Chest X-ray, PA view. Patient: 29 years old, sex F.
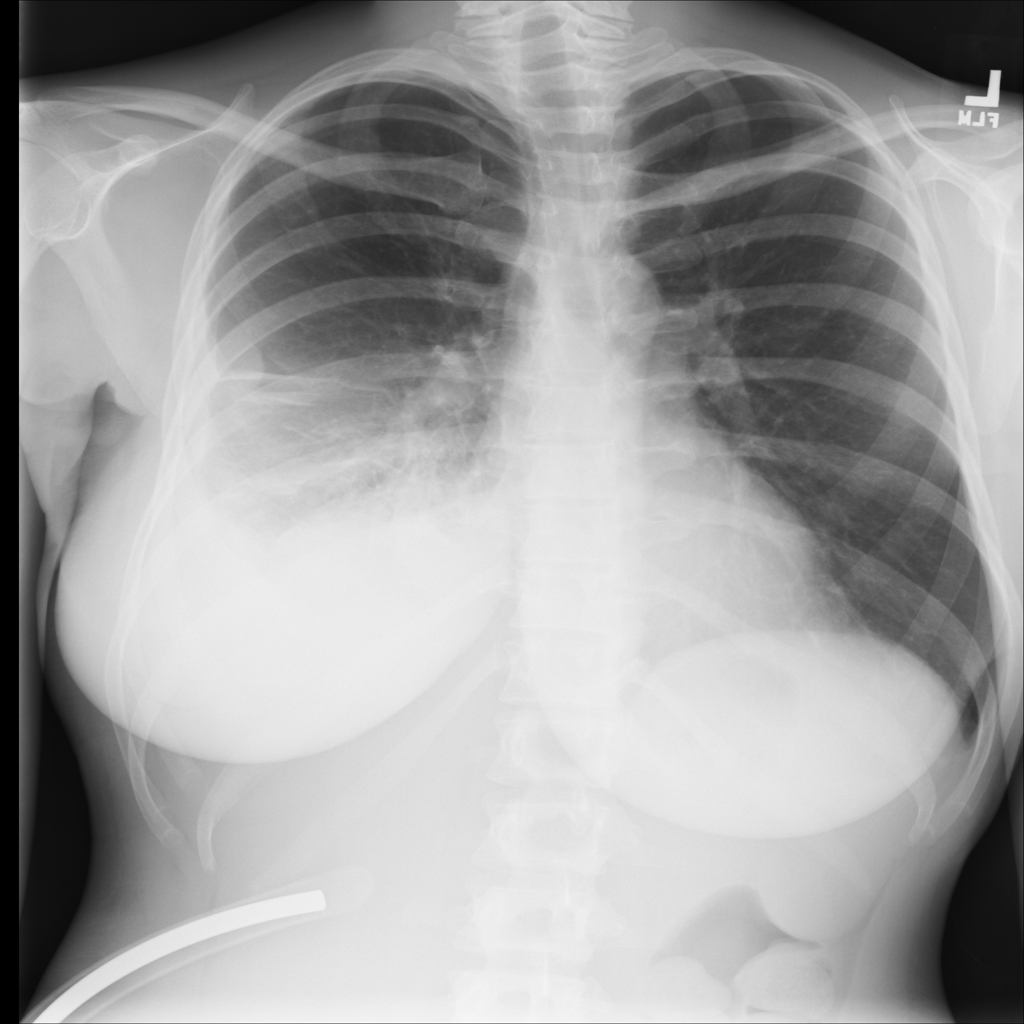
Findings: Effusion, Infiltration